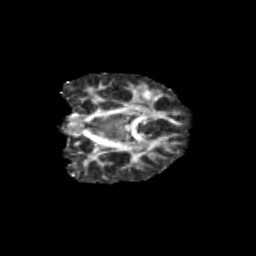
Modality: FA
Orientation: coronal
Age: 12
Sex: female
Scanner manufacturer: siemens
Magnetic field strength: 3 T
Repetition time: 3.8 s
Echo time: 0.07 s